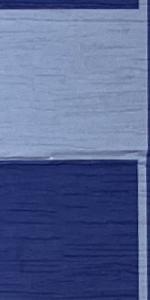
Label: Empty